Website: macys
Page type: cart
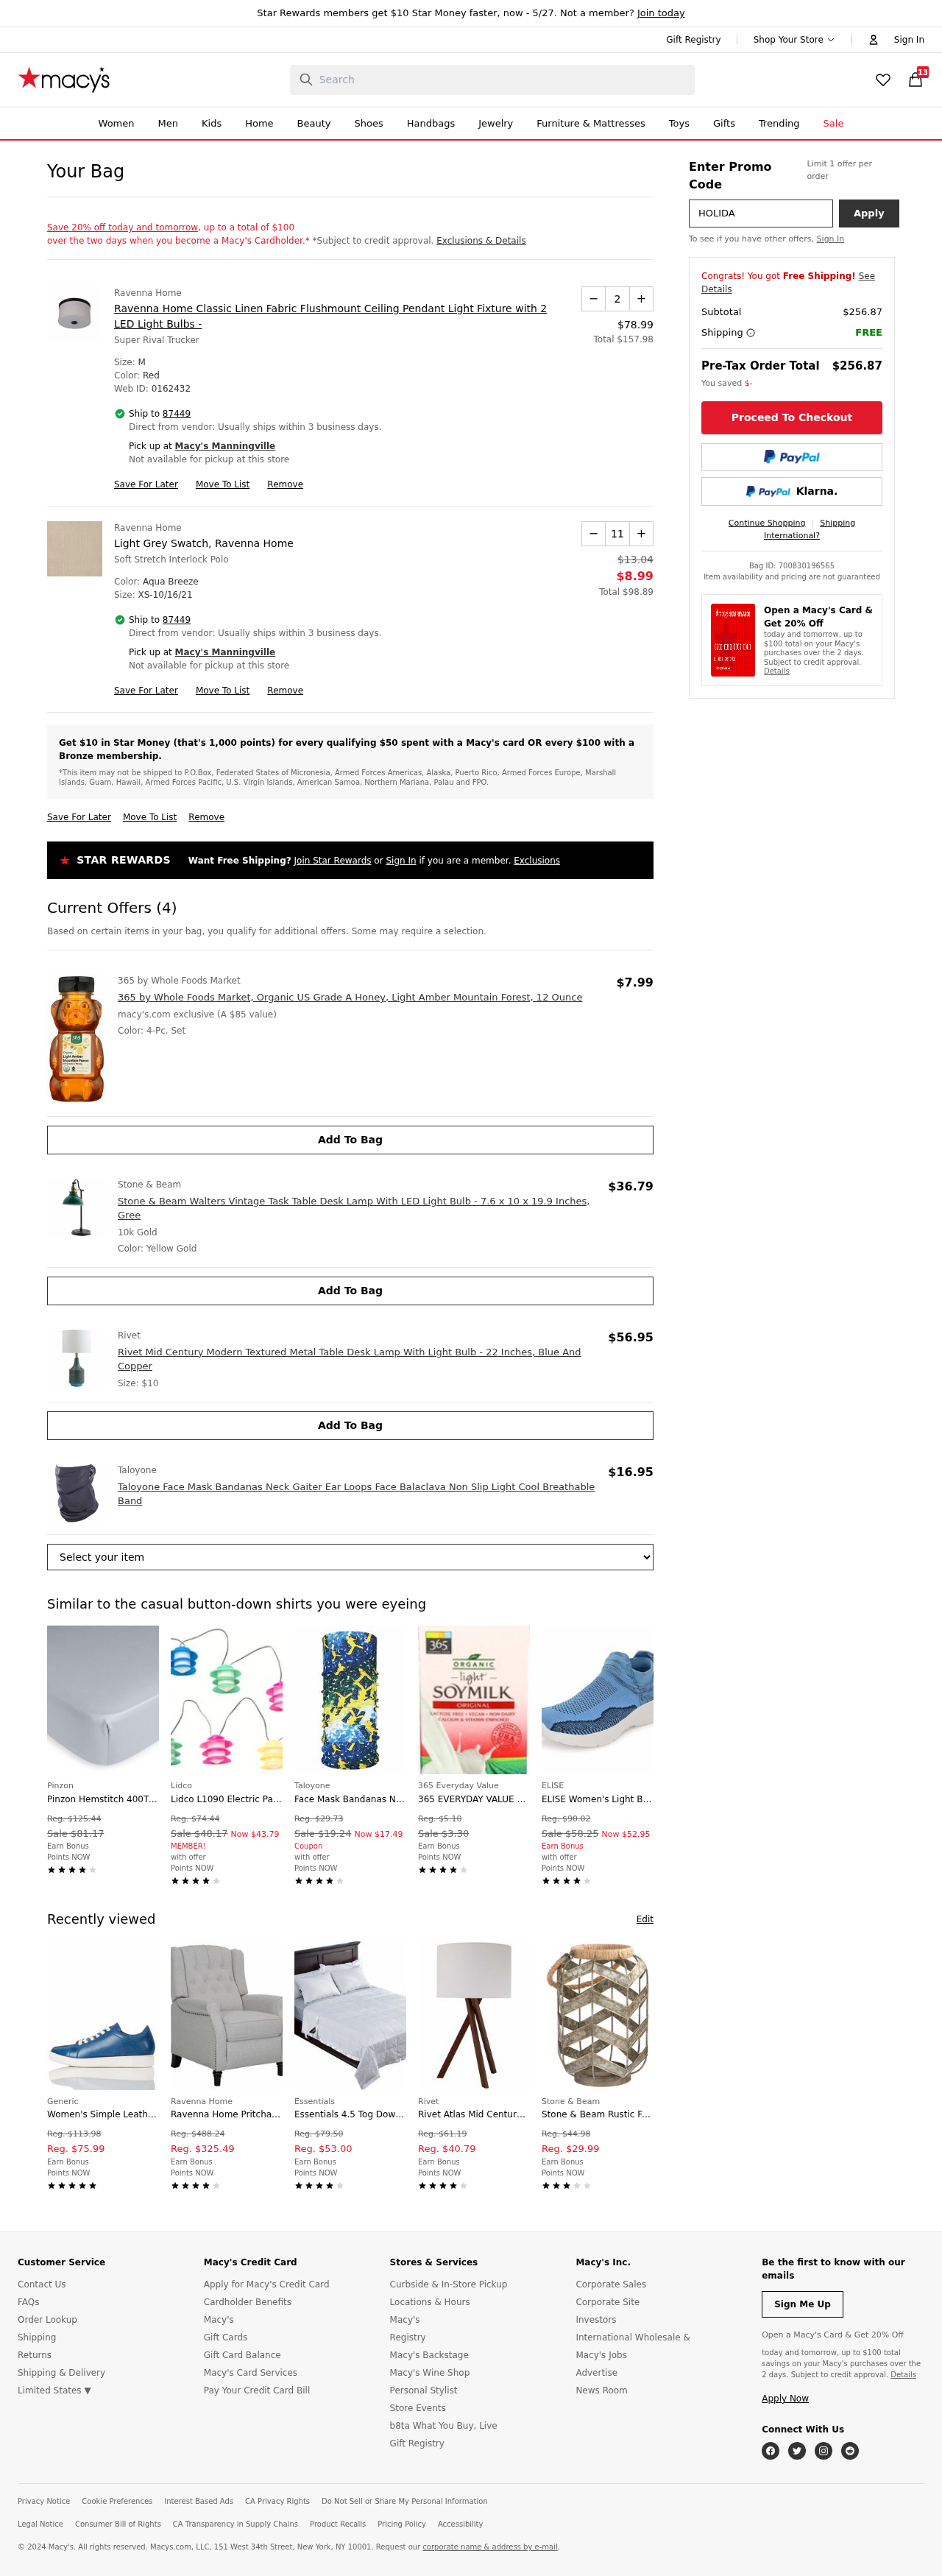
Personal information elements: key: PII_CITY
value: Manningville
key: PII_POSTCODE
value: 87449
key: PII_PROMO_CODE
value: HOLIDAY45
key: PII_POSTCODE_FULL
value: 87449
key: PII_POSTCODE_NUMERIC
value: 87449
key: PII_CITY2
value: Manningville
Product elements: key: PRODUCT1_BRAND
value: Ravenna Home
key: PRODUCT1_NAME
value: Ravenna Home Classic Linen Fabric Flushmount Ceiling Pendant Light Fixture with 2 LED Light Bulbs -
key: PRODUCT1_PRICE
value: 78.99
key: PRODUCT1_QUANTITY
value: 2
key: PRODUCT2_BRAND
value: Ravenna Home
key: PRODUCT2_NAME
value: Light Grey Swatch, Ravenna Home
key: PRODUCT2_PRICE
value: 8.99
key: PRODUCT2_QUANTITY
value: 11
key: PRODUCT3_BRAND
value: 365 by Whole Foods Market
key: PRODUCT3_NAME
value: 365 by Whole Foods Market, Organic US Grade A Honey, Light Amber Mountain Forest, 12 Ounce
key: PRODUCT3_PRICE
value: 7.99
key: PRODUCT4_BRAND
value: Stone & Beam
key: PRODUCT4_NAME
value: Stone & Beam Walters Vintage Task Table Desk Lamp With LED Light Bulb - 7.6 x 10 x 19.9 Inches, Gree
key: PRODUCT4_PRICE
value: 36.79
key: PRODUCT5_BRAND
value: Rivet
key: PRODUCT5_NAME
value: Rivet Mid Century Modern Textured Metal Table Desk Lamp With Light Bulb - 22 Inches, Blue And Copper
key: PRODUCT5_PRICE
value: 56.95
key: PRODUCT6_BRAND
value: Taloyone
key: PRODUCT6_NAME
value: Taloyone Face Mask Bandanas Neck Gaiter Ear Loops Face Balaclava Non Slip Light Cool Breathable Band
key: PRODUCT6_PRICE
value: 16.95
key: PRODUCT1_TOTAL
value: Total $157.98
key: PRODUCT2_ORIGINAL_PRICE
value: $13.04
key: PRODUCT2_TOTAL
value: Total $98.89
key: PRODUCT7_BRAND
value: Pinzon
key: PRODUCT7_NAME
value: Pinzon Hemstitch 400TC Egyptian Cotton sateen fitted sheets, Light Gray 100 x 200 x 20 cm
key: PRODUCT7_ORIGINAL_PRICE
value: Reg. $125.44
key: PRODUCT7_SALE_PRICE
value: Sale $81.17
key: PRODUCT8_BRAND
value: Lidco
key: PRODUCT8_NAME
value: Lidco L1090 Electric Patio Party Lights, 7 Temple Lights
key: PRODUCT8_ORIGINAL_PRICE
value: Reg. $74.44
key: PRODUCT8_SALE_PRICE
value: Sale $48.17
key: PRODUCT8_PRICE
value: Now $43.79
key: PRODUCT9_BRAND
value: Taloyone
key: PRODUCT9_NAME
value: Face Mask Bandanas Neck Gaiter?Taloyone Face Balaclava Non Slip Light Cool Breathable for Sun Wind D
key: PRODUCT9_ORIGINAL_PRICE
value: Reg. $29.73
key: PRODUCT9_SALE_PRICE
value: Sale $19.24
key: PRODUCT9_PRICE
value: Now $17.49
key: PRODUCT10_BRAND
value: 365 Everyday Value
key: PRODUCT10_NAME
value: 365 EVERYDAY VALUE Organic Original Light Soymilk, 64 FZ
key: PRODUCT10_ORIGINAL_PRICE
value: Reg. $5.10
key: PRODUCT10_SALE_PRICE
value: Sale $3.30
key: PRODUCT11_BRAND
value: ELISE
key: PRODUCT11_NAME
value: ELISE Women's Light Blue Running Shoes-7 UK (40 EU) (8 US) (ES-S20-002)
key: PRODUCT11_ORIGINAL_PRICE
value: Reg. $90.02
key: PRODUCT11_SALE_PRICE
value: Sale $58.25
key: PRODUCT11_PRICE
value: Now $52.95
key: PRODUCT12_BRAND
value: Generic
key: PRODUCT12_NAME
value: Women's Simple Leather Low-Top Sneakers, Light Blue, 10.5 US
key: PRODUCT12_ORIGINAL_PRICE
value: Reg. $113.98
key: PRODUCT12_PRICE
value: Reg. $75.99
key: PRODUCT13_BRAND
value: Ravenna Home
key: PRODUCT13_NAME
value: Ravenna Home Pritchard Classic Recliner, 29.1"W, Light Grey (Renewed)
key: PRODUCT13_ORIGINAL_PRICE
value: Reg. $488.24
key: PRODUCT13_PRICE
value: Reg. $325.49
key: PRODUCT14_BRAND
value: Essentials
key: PRODUCT14_NAME
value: Essentials 4.5 Tog Down Feather Summer Duvet Light Weight Satin Blanket,Size King,White
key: PRODUCT14_ORIGINAL_PRICE
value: Reg. $79.50
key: PRODUCT14_PRICE
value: Reg. $53.00
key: PRODUCT15_BRAND
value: Rivet
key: PRODUCT15_NAME
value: Rivet Atlas Mid Century Modern Wood Tripod Table Desk Lamp With Light Bulb - 27 Inches, White Shade
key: PRODUCT15_ORIGINAL_PRICE
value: Reg. $61.19
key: PRODUCT15_PRICE
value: Reg. $40.79
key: PRODUCT16_BRAND
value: Stone & Beam
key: PRODUCT16_NAME
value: Stone & Beam Rustic Farmhouse Metal Jar and Rope Candle Holder Home Decor - 12 x 8.25 x 19 Inches, G
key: PRODUCT16_ORIGINAL_PRICE
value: Reg. $44.98
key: PRODUCT16_PRICE
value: Reg. $29.99
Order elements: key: ORDER_NUM_ITEMS
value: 13
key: ORDER_SUBTOTAL
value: $256.87
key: ORDER_SUBTOTAL2
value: $256.87
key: ORDER_ID
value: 700830196565
Search elements: key: HEADER_SEARCH
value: Search